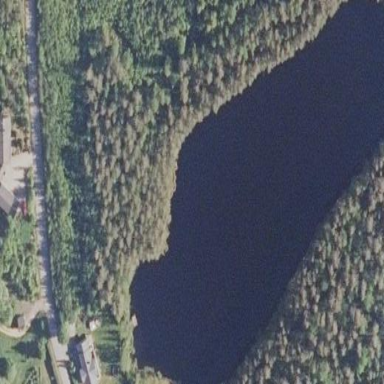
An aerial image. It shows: Pond surrounded by natural water.